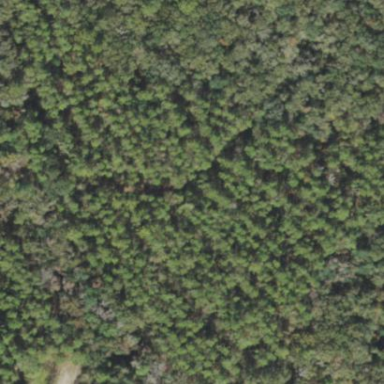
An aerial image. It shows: Forest area predominantly covered with needle-leaved trees.